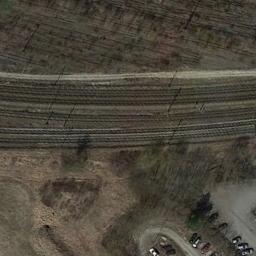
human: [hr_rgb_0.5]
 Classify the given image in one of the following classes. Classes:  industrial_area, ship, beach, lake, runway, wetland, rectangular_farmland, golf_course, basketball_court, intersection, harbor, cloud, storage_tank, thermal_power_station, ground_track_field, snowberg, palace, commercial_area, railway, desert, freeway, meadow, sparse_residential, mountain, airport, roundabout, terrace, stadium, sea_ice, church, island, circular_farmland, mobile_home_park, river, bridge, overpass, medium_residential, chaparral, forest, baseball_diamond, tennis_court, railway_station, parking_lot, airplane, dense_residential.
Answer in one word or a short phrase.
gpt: railway